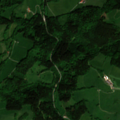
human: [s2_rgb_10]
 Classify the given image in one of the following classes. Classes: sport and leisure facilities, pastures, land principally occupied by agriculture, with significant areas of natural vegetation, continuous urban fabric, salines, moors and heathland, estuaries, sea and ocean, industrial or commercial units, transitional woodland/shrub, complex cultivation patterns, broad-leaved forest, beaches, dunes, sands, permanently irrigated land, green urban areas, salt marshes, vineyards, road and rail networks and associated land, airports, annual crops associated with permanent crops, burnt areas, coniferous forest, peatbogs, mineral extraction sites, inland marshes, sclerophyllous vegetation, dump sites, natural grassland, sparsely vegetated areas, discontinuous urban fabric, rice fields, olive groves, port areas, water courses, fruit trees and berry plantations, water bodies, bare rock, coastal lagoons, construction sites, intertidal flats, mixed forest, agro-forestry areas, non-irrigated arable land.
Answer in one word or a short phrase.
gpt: pastures, complex cultivation patterns, land principally occupied by agriculture, with significant areas of natural vegetation, mixed forest